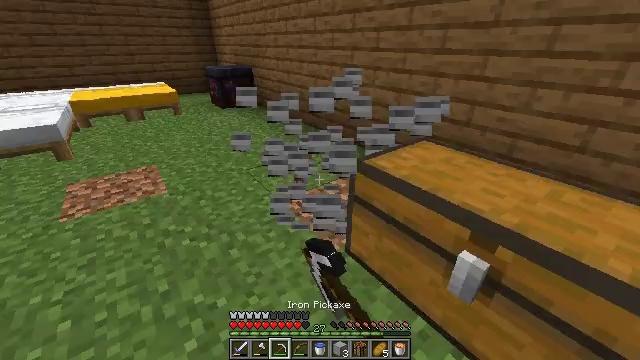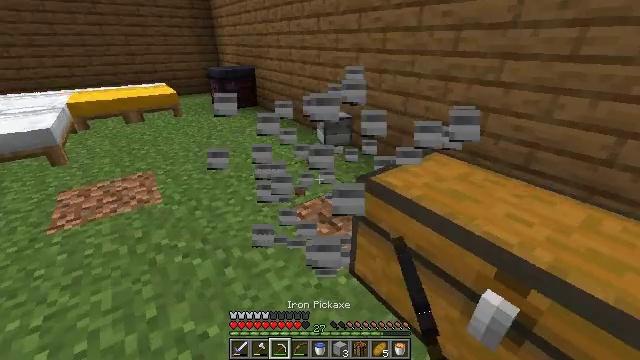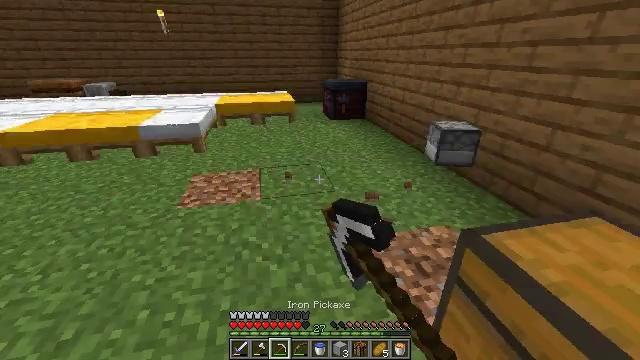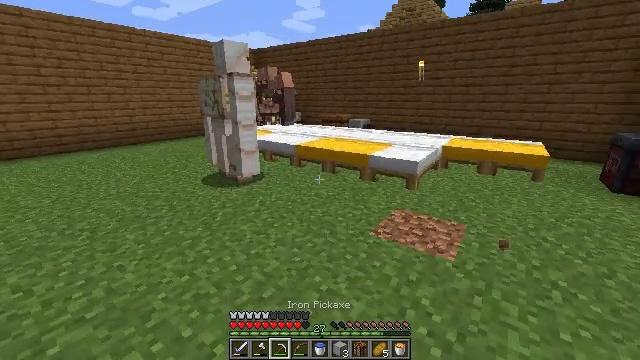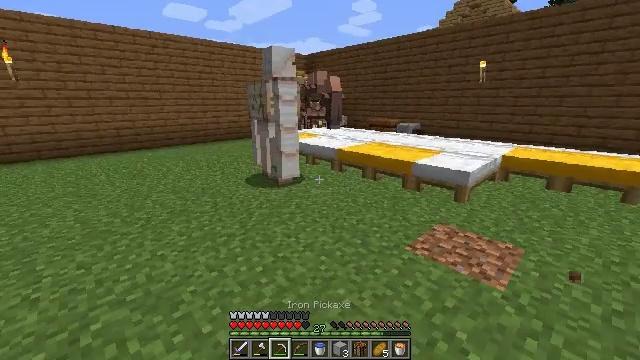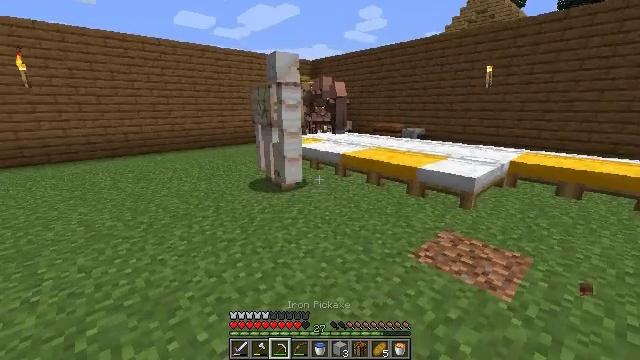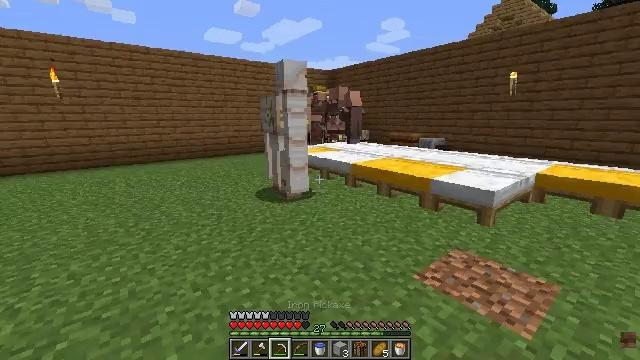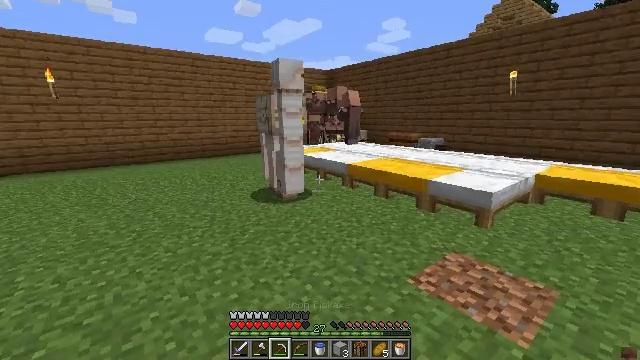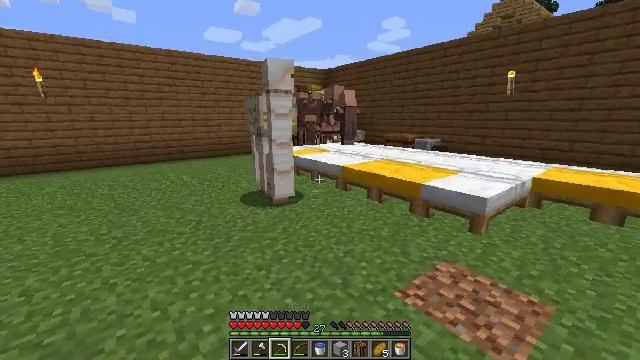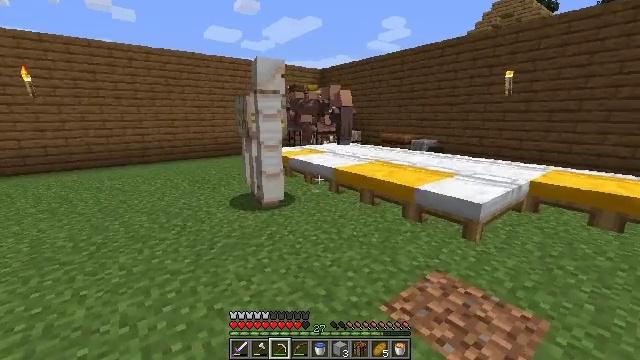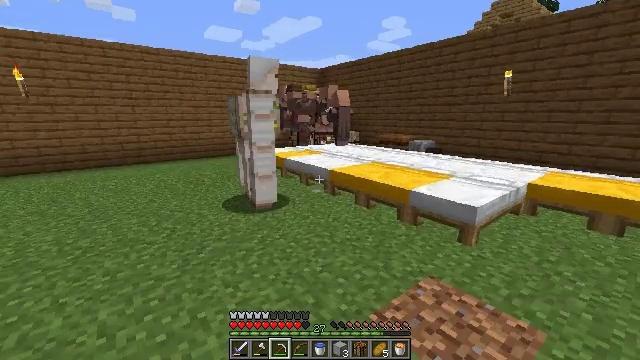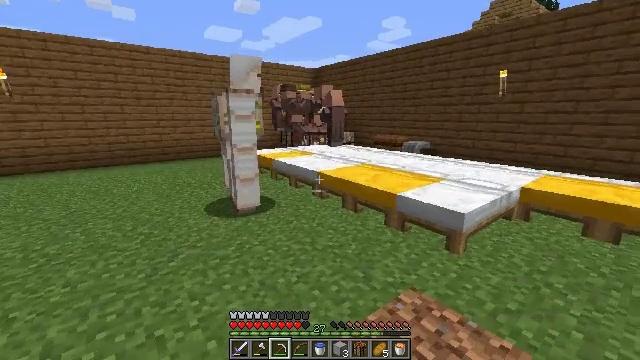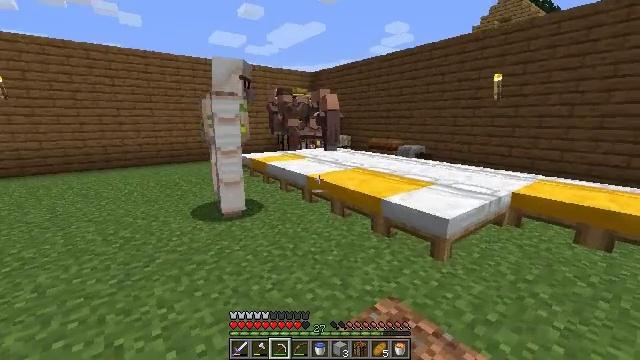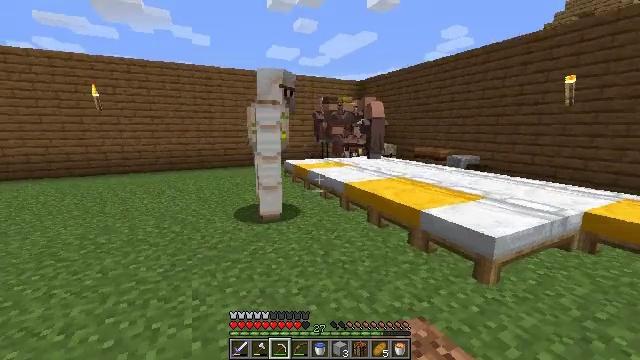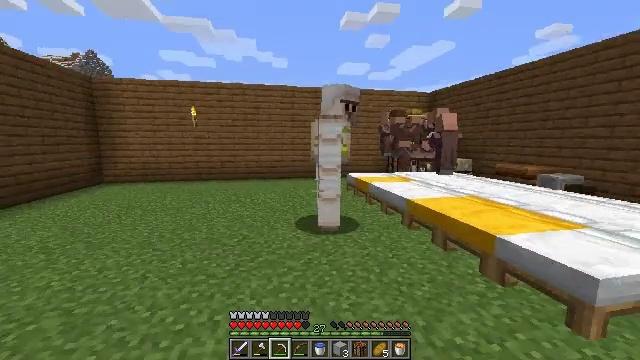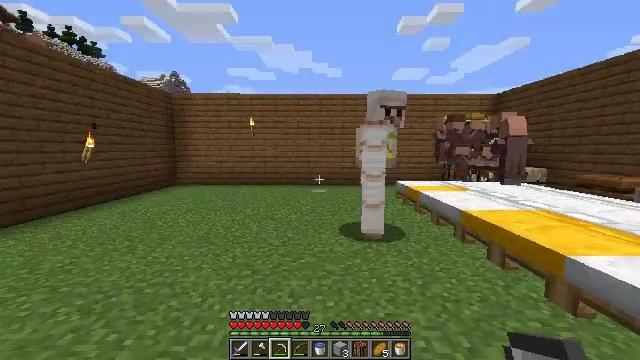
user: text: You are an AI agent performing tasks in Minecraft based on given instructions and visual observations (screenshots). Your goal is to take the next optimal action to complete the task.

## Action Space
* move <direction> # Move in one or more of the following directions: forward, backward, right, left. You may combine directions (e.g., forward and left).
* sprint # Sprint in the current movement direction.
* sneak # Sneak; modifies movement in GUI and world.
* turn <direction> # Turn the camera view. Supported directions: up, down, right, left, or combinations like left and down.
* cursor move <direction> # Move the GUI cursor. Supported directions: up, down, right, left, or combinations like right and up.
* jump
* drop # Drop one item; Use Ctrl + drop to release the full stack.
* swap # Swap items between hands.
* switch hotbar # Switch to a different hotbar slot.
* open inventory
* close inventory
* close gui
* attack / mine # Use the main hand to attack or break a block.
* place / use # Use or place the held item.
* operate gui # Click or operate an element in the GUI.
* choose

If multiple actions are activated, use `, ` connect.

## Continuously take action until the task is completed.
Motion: motion action
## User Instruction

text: Craft a blast furnace at the crafting table.
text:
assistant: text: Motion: move forward, attack / mine
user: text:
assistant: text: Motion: move forward and move right, turn left and up, attack / mine
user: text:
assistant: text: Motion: move forward and move right, turn left and up
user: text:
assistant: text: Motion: move forward and move right, turn left
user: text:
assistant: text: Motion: move forward and move right, turn left and up
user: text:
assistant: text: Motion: move forward and move right, turn left and up
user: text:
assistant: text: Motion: move forward and move right
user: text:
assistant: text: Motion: move forward and move right
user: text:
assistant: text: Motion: move forward and move right
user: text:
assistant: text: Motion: move forward and move right
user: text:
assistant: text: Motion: move right
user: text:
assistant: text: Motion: move right
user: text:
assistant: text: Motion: move right, turn left and up
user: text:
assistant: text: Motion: turn left and up
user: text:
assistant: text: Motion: turn left and up
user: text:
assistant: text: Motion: turn left and up
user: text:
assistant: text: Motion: turn left and up
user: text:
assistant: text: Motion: turn right and up
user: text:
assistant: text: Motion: turn right
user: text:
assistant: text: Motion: no_op
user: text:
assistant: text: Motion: no_op
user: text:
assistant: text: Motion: turn left and down
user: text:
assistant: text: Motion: turn left and down
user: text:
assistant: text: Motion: turn left and down
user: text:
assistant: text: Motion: move left, turn left
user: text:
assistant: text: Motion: move left, turn left
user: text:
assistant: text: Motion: move left
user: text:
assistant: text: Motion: move left
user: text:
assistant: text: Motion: turn left
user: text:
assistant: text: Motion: turn left and down